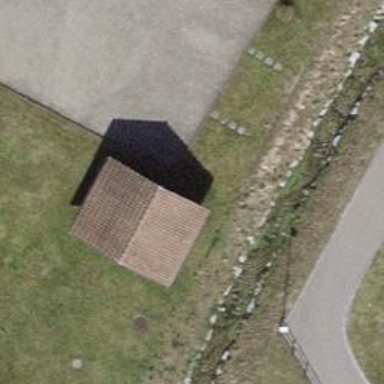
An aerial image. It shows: Shed.